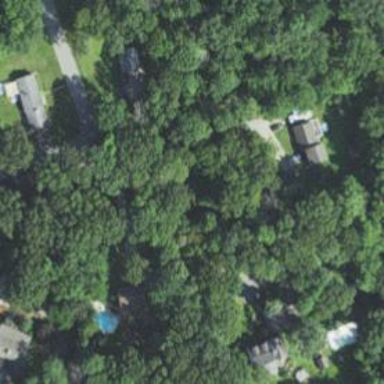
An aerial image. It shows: Residential driveway designated as service road.